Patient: sex M, age 60
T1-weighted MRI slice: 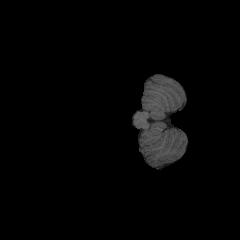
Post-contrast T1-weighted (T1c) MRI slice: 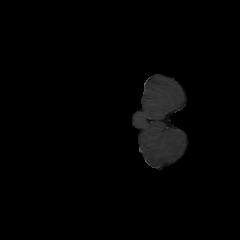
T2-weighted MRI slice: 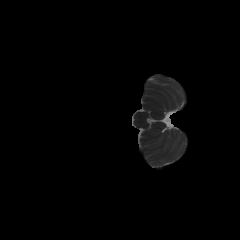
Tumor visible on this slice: no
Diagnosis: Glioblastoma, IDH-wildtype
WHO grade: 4